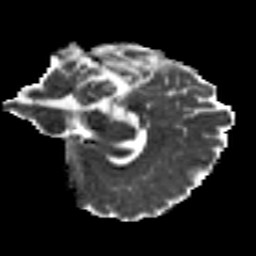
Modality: MD
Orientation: sagittal
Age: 21
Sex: female
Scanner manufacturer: siemens
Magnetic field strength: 3 T
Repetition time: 8.8 s
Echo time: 0.085 s